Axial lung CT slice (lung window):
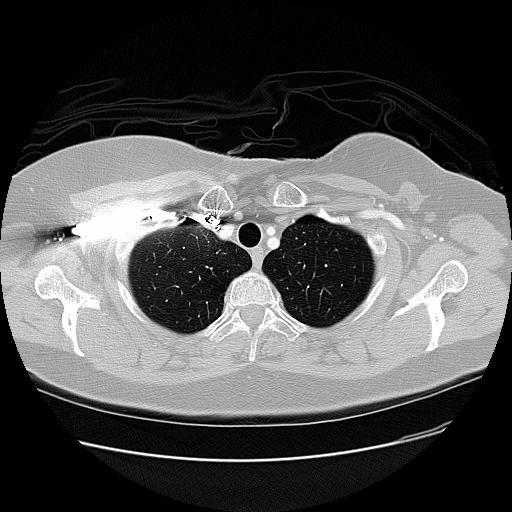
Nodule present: no